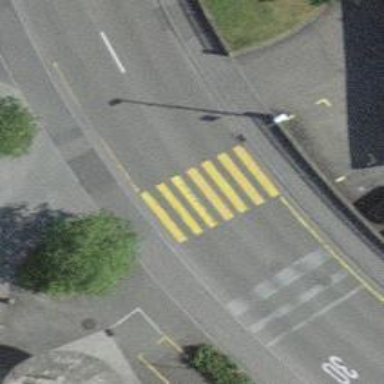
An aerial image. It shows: Kerb barrier.